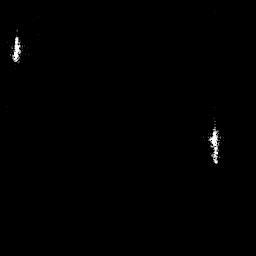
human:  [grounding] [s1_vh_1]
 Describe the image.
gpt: In the satellite image, there is  <ref>1 small ship </ref> <box>[[4, 14, 7, 25, 0]]</box> located at top left,  <ref>1 small ship </ref> <box>[[81, 50, 85, 62, 0]]</box> located at right.